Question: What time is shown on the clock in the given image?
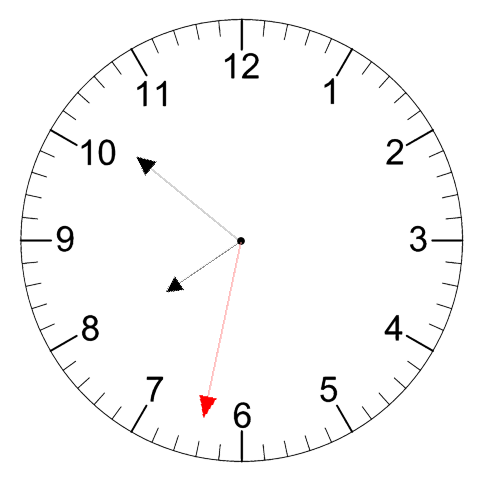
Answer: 07:51:32